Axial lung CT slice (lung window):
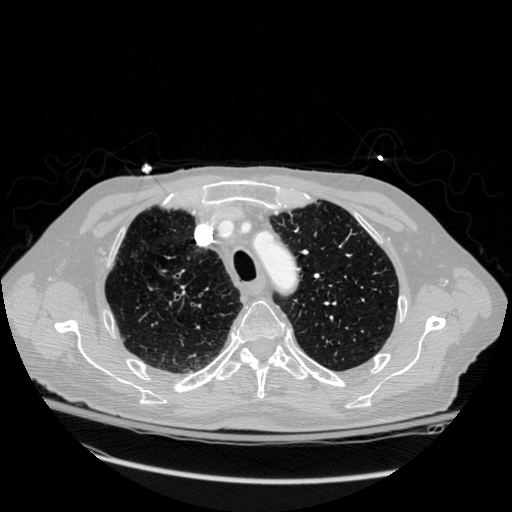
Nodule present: no